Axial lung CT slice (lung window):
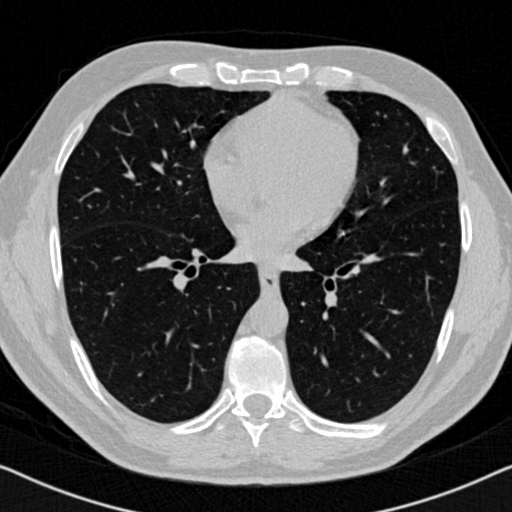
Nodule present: no